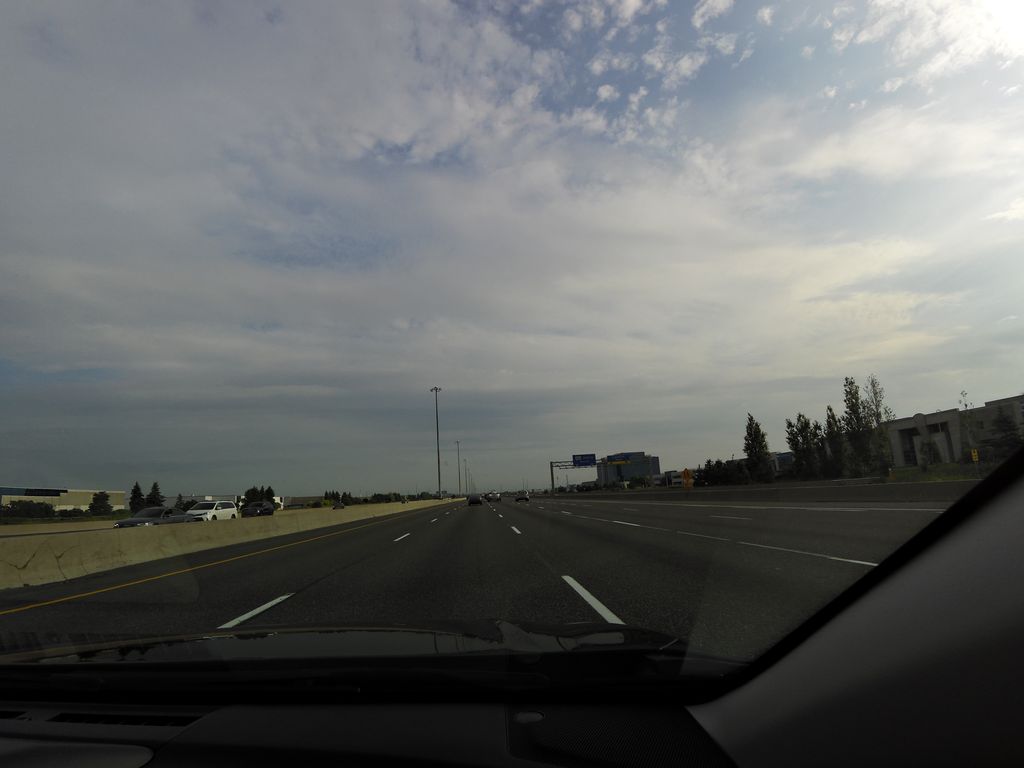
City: toronto